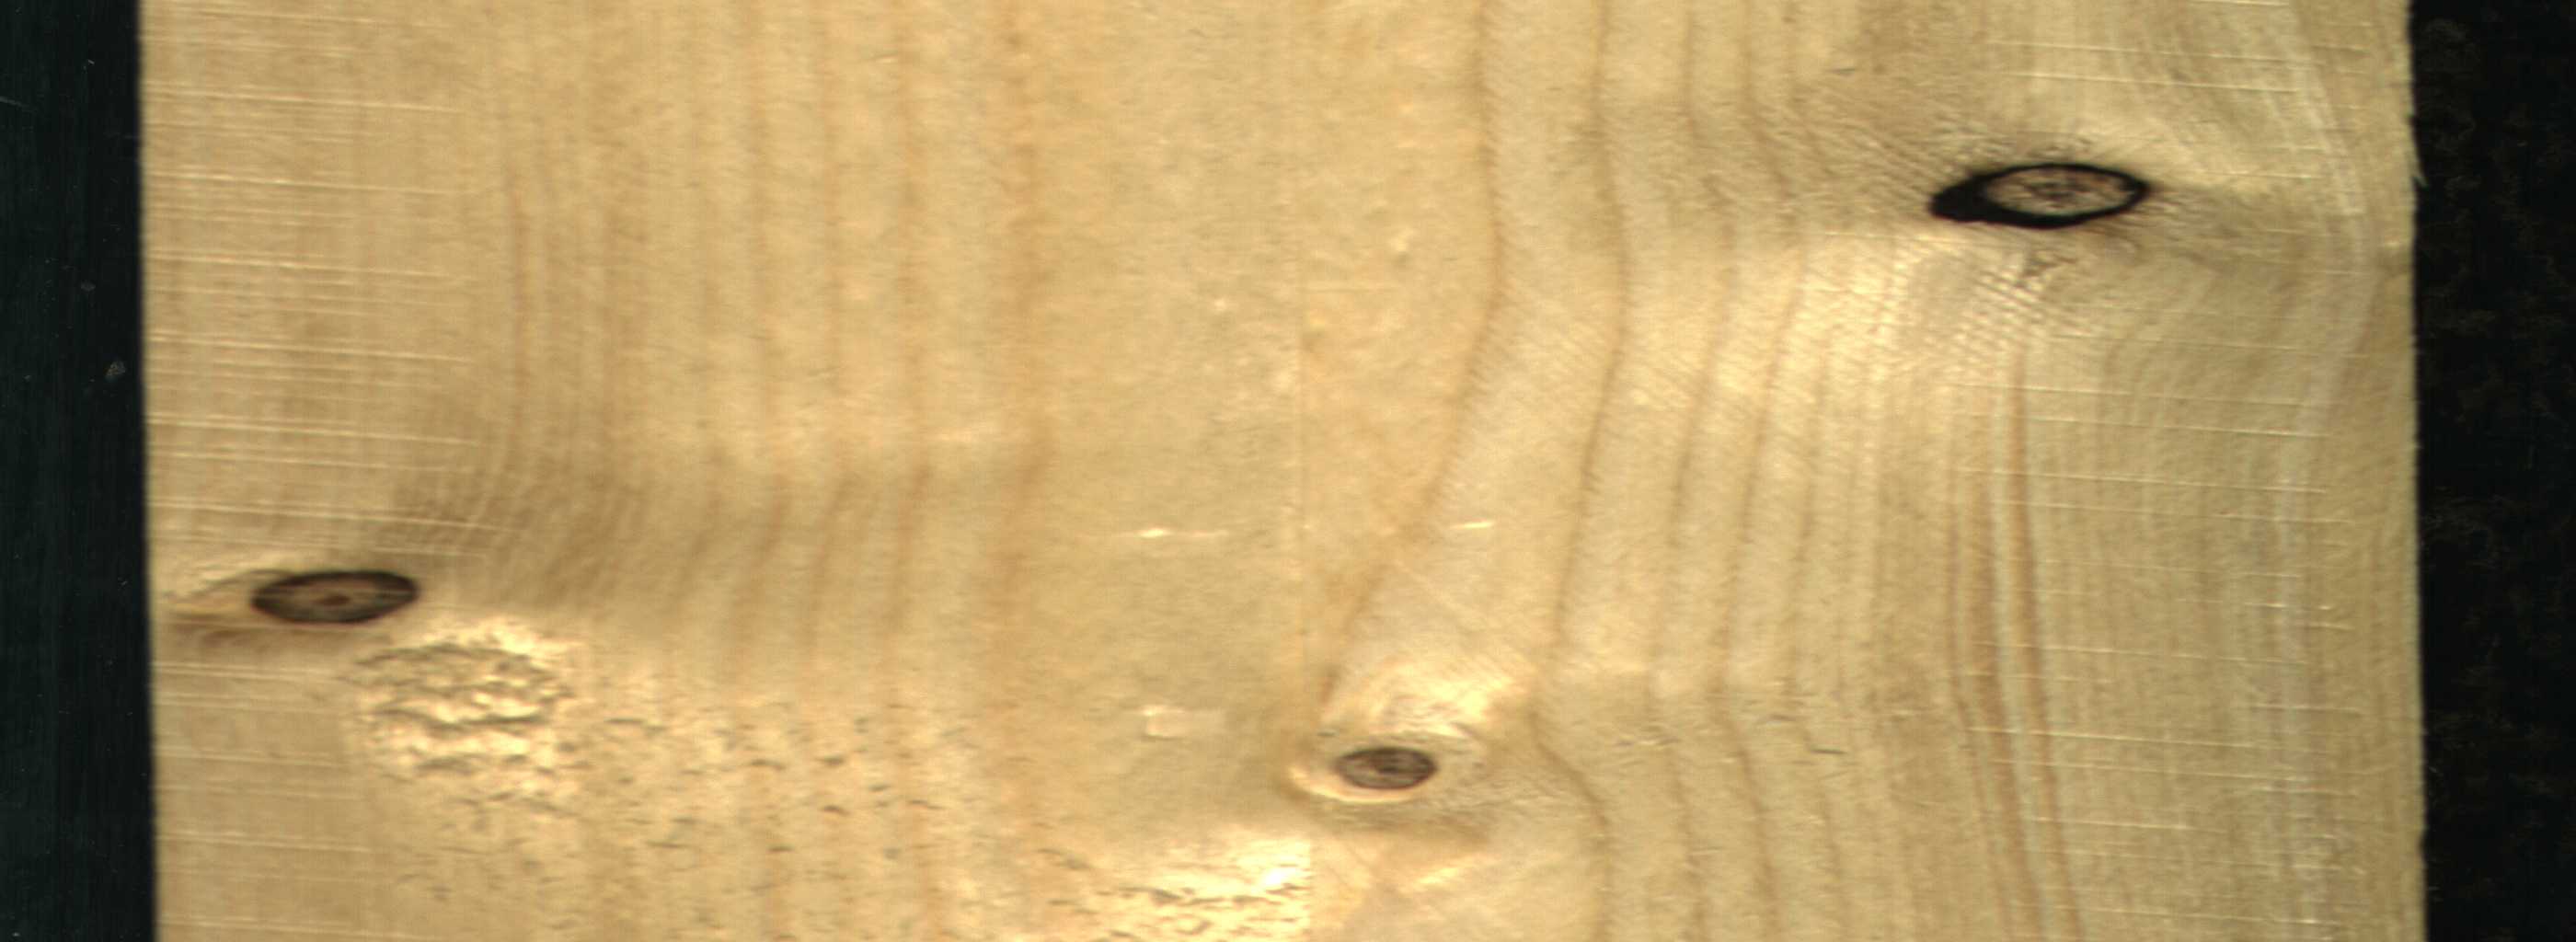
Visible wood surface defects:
Dead_Knot
Dead_Knot
Live_Knot